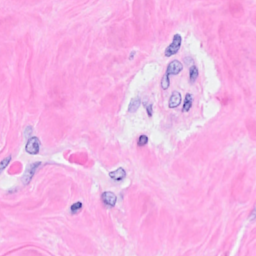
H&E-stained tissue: Breast